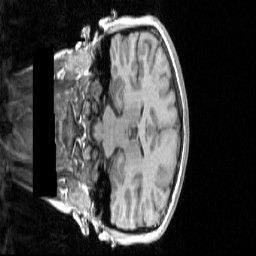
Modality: T1w
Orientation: coronal